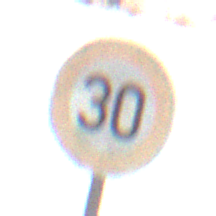
Verkehrszeichen: Geschwindigkeit30
Umgebung: Roofed, Suburban
Tageszeit: MorningAfternoon
Wetter: PartlyCloudy
Licht: Natural
Jahreszeit: Winter
Kontrast: LowContrast